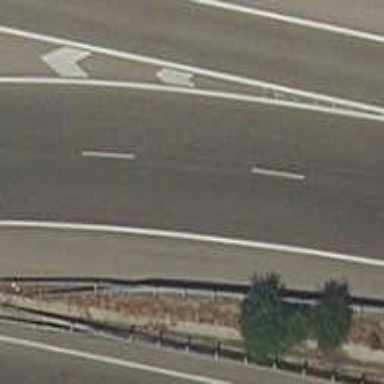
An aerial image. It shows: Tertiary road passing through tunnel with asphalt surface.